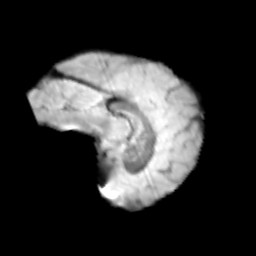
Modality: T2w
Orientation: sagittal
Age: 11
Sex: male
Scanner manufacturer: siemens
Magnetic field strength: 3 T
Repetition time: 3.8 s
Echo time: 0.07 s